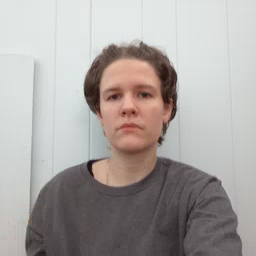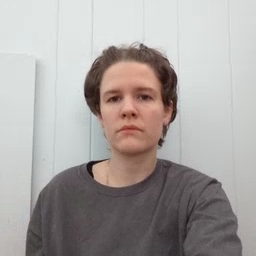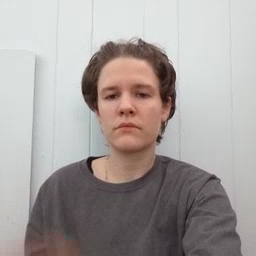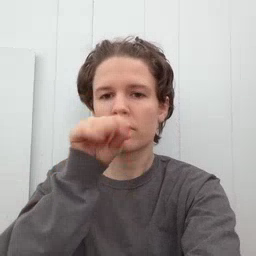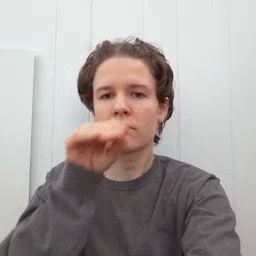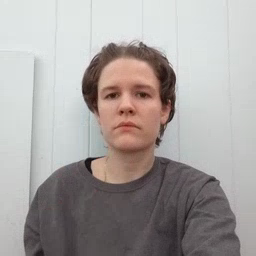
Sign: goose